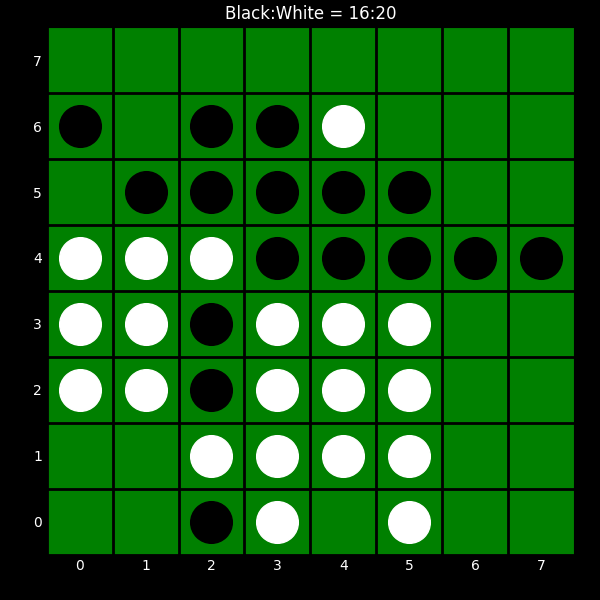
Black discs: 16
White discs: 20